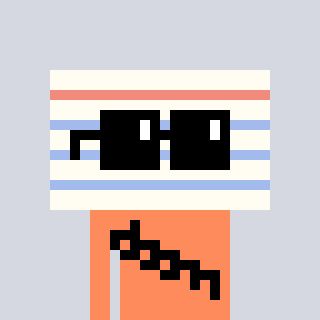
a pixel art character with square black sunglasses, a empty notebook page-shaped head and a peachy-colored body on a cool background